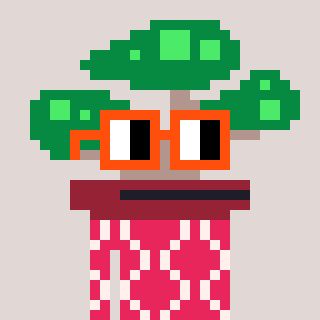
a pixel art character with square orange glasses, a bonsai-shaped head and a redpinkish-colored body on a warm background